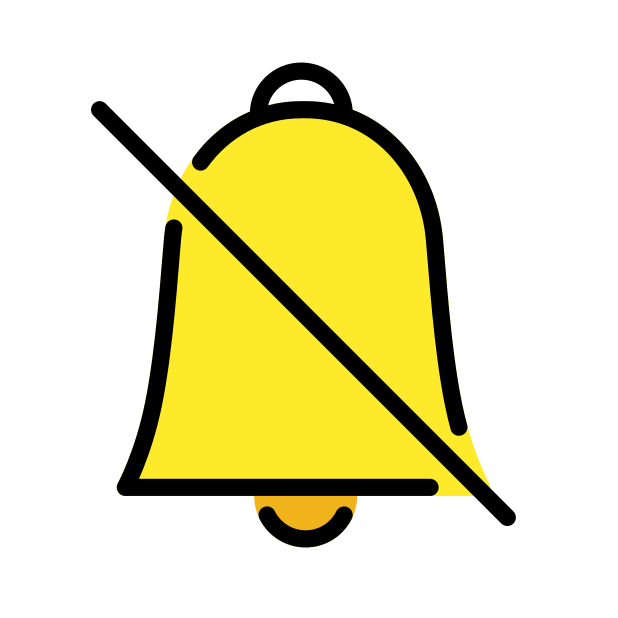
bell with slash